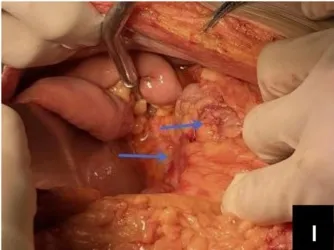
Examinations and histopathological results during work-up of the patient. Histopathological examination of primary breast cancer.
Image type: medical_photograph (other_medical_photograph)